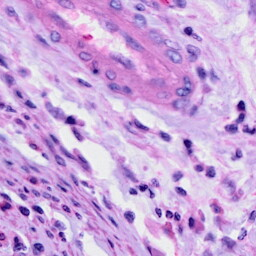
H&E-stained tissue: Cervix